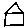
Label: house